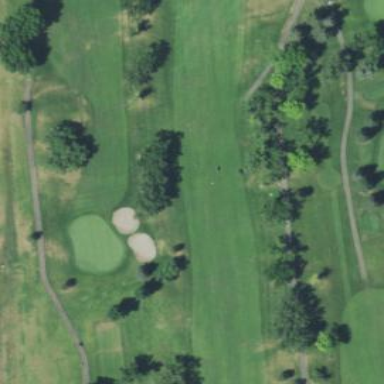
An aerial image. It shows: Well-manicured mown grass area used as golf fairway.